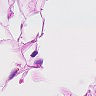
Metastatic tissue present: no